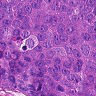
Metastatic tissue present: yes